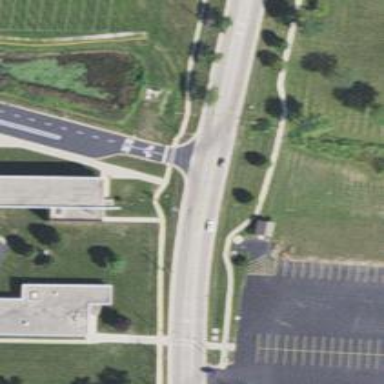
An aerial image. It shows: Tertiary road with asphalt surface. There is separate sidewalk along the road.